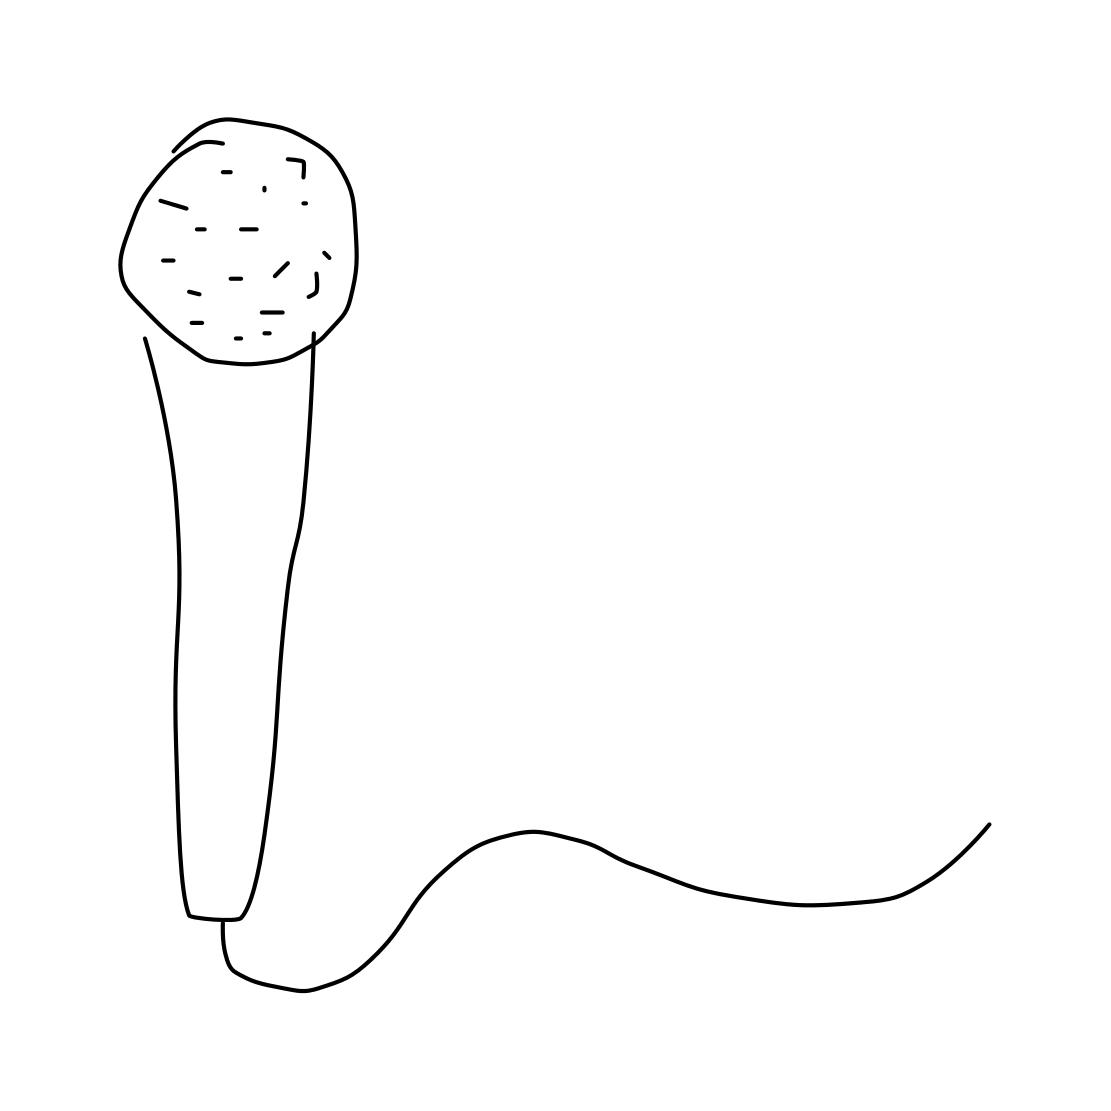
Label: microphone